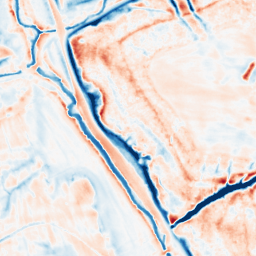
Category: multiscale
Decomposition family: dog_multiscale
Decomposition parameters: sigma_ratio: 1.6
n_scales: 5
base_sigma: 0.5
Upsampling method: linear_exact
Upsampling parameters: scale: 4
Upsampling scale: 4